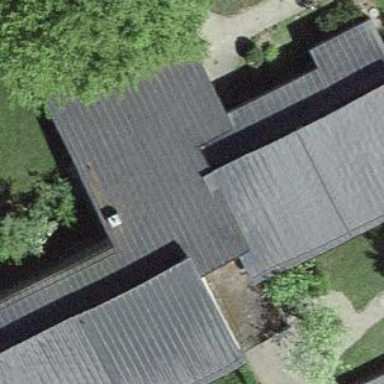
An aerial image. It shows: School building.